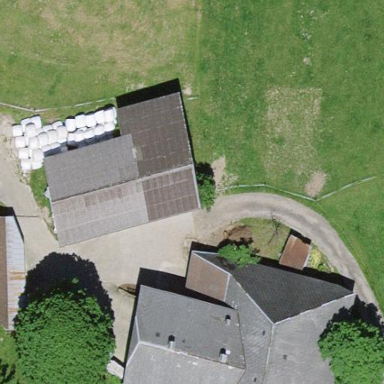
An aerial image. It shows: Shed.